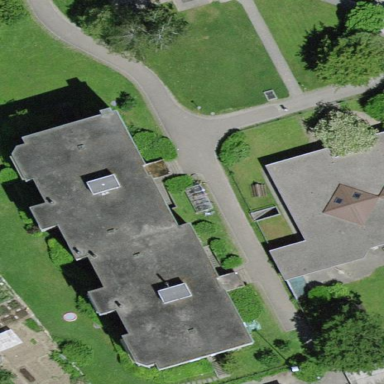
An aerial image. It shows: Image showing building with apartments.